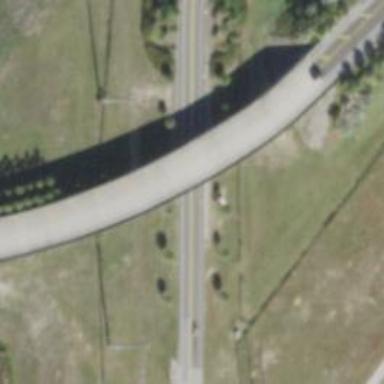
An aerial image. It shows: Bridge.